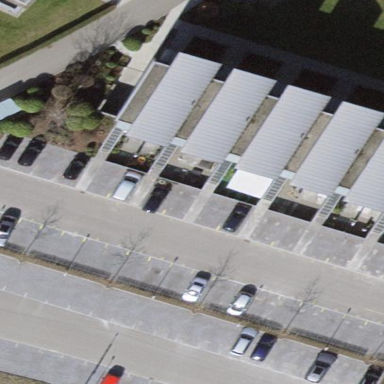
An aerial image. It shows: Parking area with surface.